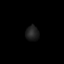
Tissue: skin
Cell type: Epithelial cells
Senescence score: 0.2734
Nuclear area (px): 187
Mean DAPI intensity: 33.283